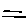
Label: line